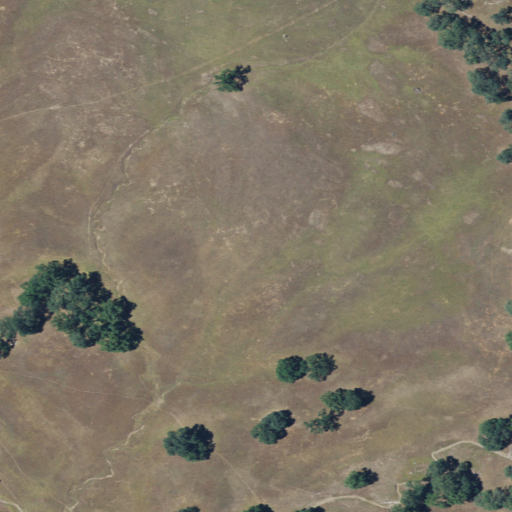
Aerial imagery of plain(s) in California named Simmerley Flat containing grassland, shrub, and low intensity development